Question: I'm using one of my MySQL database tables as an actual table, with times of the day as each column, and one column called day. You guessed it, in day it says the day of the week, and in the rest of the cells it says what is happening at that time.
What I want to do is only show the cells that have value in it. In my case, I'm always going to have all the rows and 2 columns full. The 2 columns are 'day' and '19:00', however in the future I might add values for '18:00' etc.
So, how can I only SELECT the columns and rows which have data in them? Some type of 'WHERE: there is data'?
Thanks!
Picture
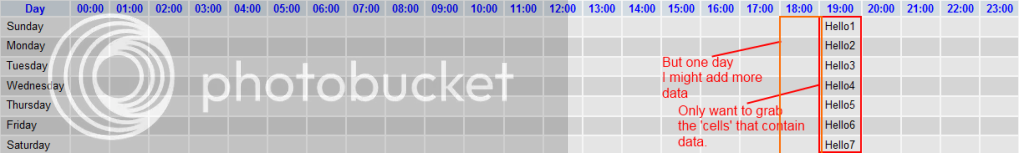
Answer: From what I gathere you are looking something along the lines of
'''
WHERE col1 IS NOT NULL
'''
But it would be helpful if you could elaborate more on your schema, especially if you could draw a sample table.